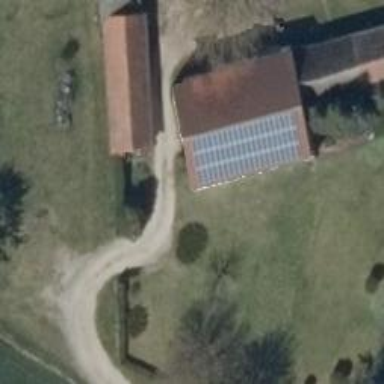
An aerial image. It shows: Small solar photovoltaic panel used as generator to produce electricity.